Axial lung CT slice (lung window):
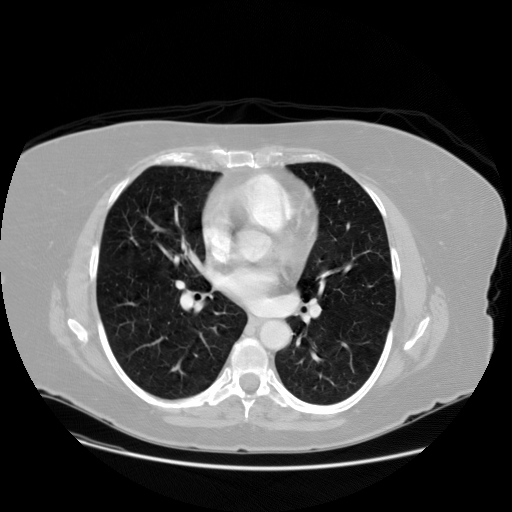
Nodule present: no